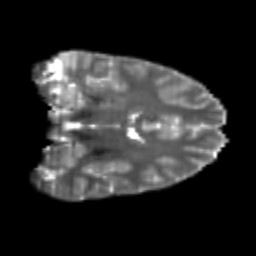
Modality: T2w
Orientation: coronal
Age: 22
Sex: male
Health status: healthy
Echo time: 0.074 s